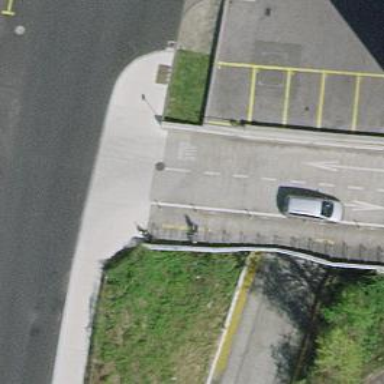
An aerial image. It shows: Bicycle parking area with stands.